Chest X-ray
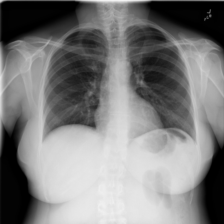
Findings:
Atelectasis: negative
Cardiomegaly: negative
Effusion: negative
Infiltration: negative
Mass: negative
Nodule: negative
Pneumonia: negative
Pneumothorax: negative
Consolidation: negative
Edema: negative
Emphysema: negative
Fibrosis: negative
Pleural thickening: negative
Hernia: negative